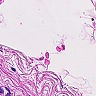
Metastatic tissue present: no